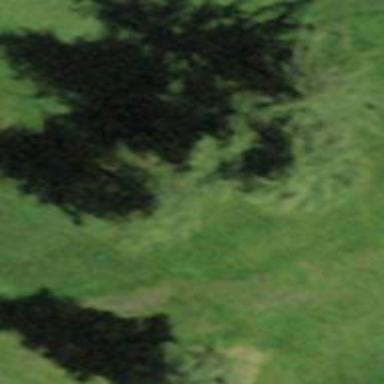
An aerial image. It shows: Needle-leaved tree in natural setting.